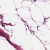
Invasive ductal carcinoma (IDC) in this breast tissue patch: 0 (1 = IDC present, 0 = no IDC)